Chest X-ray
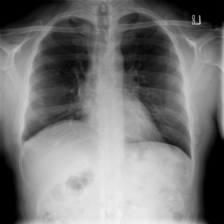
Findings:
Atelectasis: negative
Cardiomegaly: negative
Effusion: negative
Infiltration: negative
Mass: negative
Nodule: negative
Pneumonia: negative
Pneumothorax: negative
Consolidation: negative
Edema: negative
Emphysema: negative
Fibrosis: negative
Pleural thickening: negative
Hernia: negative